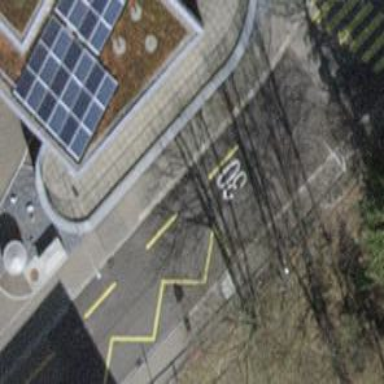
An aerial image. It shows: Trolleybus stop position for public transport.